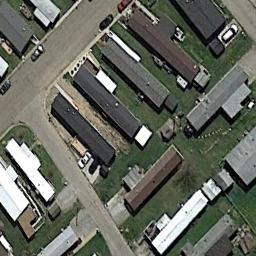
Label: residential